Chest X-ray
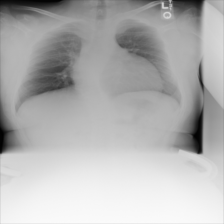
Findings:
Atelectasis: negative
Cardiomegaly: negative
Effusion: negative
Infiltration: negative
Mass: negative
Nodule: negative
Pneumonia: negative
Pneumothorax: negative
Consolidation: negative
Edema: negative
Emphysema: negative
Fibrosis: negative
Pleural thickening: negative
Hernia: negative